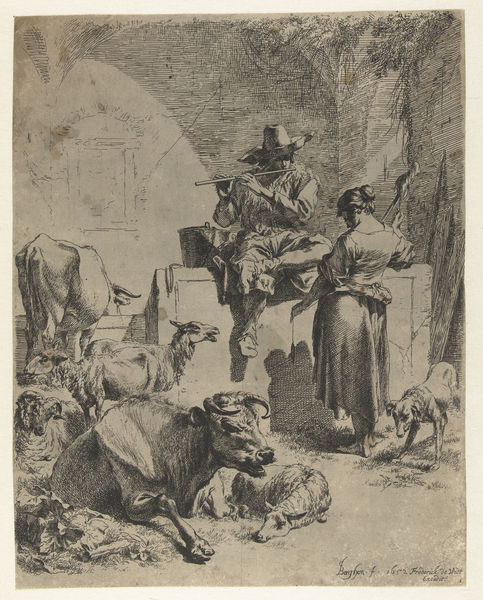
Titel: Fluitspelende herder en spinster
Künstler: Nicolaes Pietersz. Berchem
Standort: Amsterdam
Institution: Rijksmuseum
Schlagwörter: mann, menschen, frankreich, frau, kleid, schwarz, dame, hund, tiere, kühe, musik, bauern, fell, sitz, mauer, kuh, idylle, sepia, musizieren, außen, schaf, rippen, druck, druckgraphik, radierung, stich, flöte, querflöte, pan, stelldichein, hörner, kupferstich, hirten, ziege, brau, flötenspieler, tuschezeichnung, muh, buccolica, rendevouze, schafe, bauernidyll